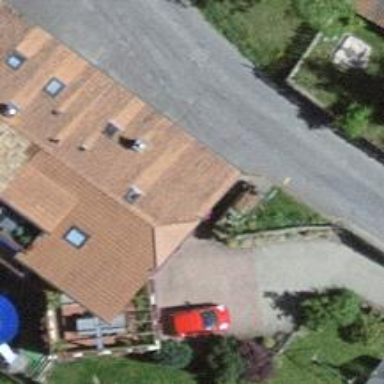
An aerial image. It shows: Post box.